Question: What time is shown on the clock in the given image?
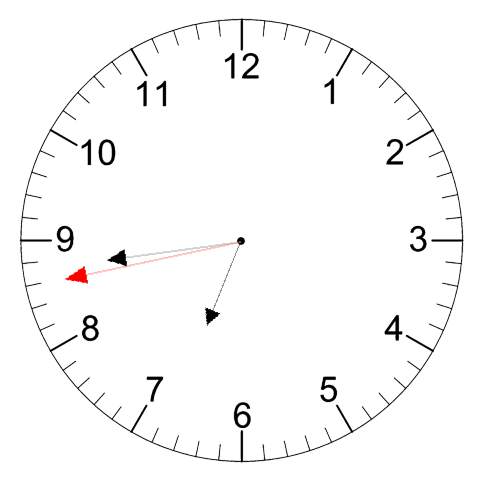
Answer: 06:43:43